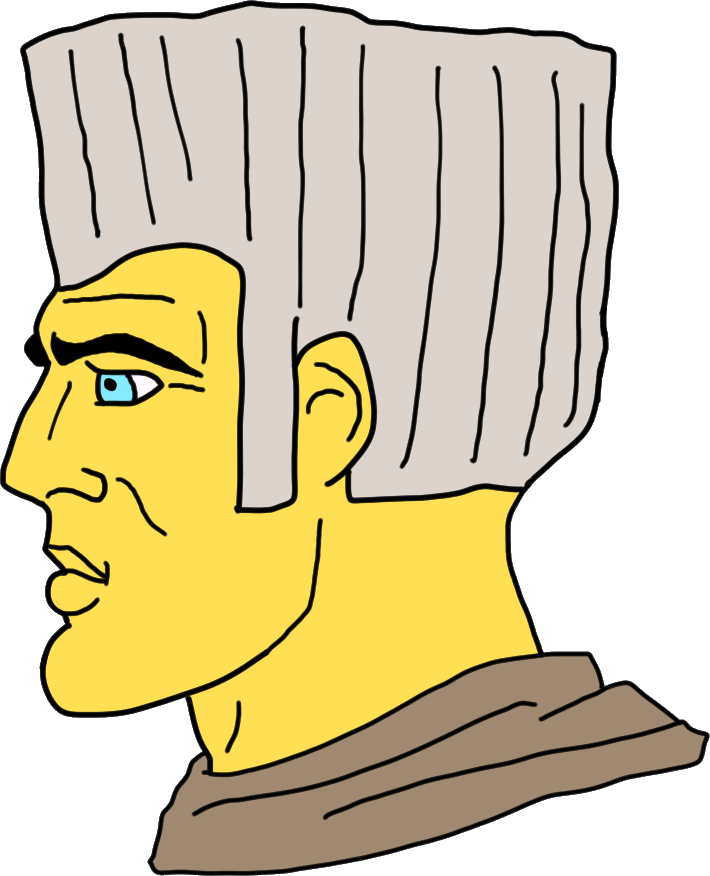
Label: 4_Yes_Chad